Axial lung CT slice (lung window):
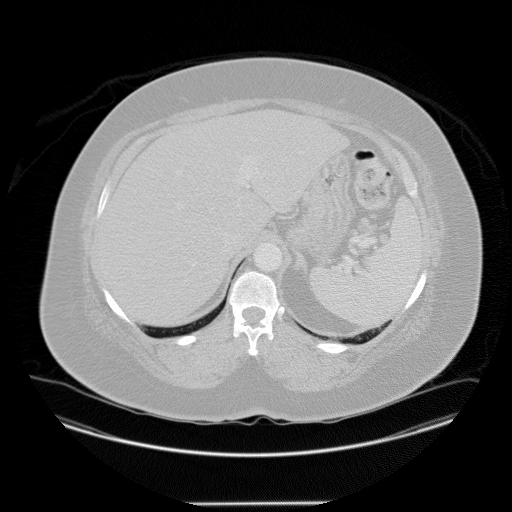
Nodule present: no